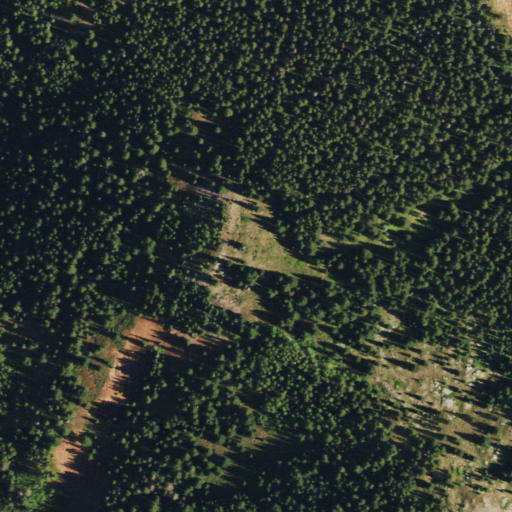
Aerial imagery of mountain in Colorado named Monument Hill containing evergreen forest, shrub, deciduous forest, and grassland